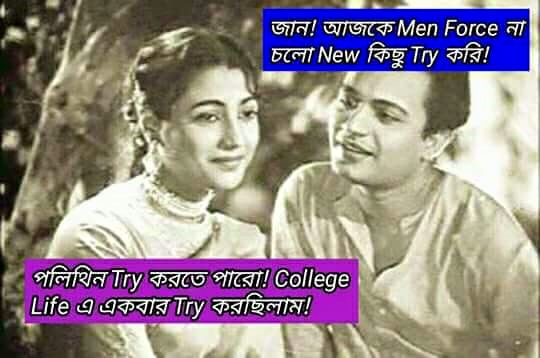
Text: জান ! আজকে Men Force না চলো New কিছু  Try করি !  পলিথিন Try করতে পারো !   College এ একবার Try করছিলাম !
Label: Hate
Hate category: Personal Offence
Targeted group: Individual